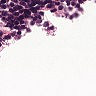
Metastatic tissue present: no